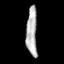
Tissue: skin
Cell type: Epithelial cells
Senescence score: 0.9551
Nuclear area (px): 516
Mean DAPI intensity: 177.921